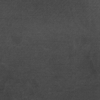
Label: dusty